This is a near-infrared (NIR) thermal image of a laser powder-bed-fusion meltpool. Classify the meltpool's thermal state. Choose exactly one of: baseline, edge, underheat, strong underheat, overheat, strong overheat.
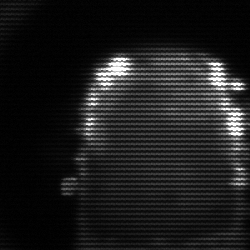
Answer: baseline